Field crop: maize
Growth stage: 2
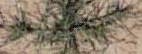
Species: salsola